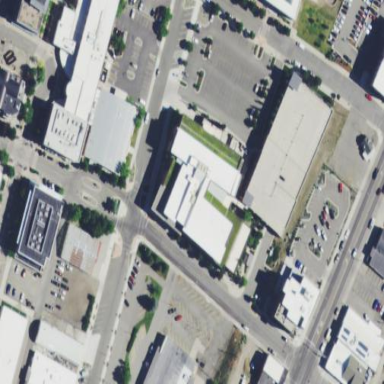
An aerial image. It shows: Government office building.